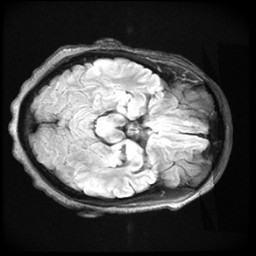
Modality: FLAIR
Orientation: axial
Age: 54
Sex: female
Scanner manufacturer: ge
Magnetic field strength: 3 T
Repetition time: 11 s
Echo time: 0.1497 s